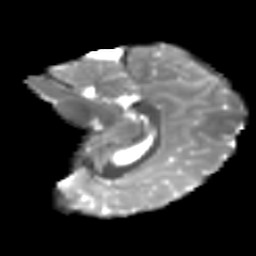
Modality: T2w
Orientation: sagittal
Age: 9
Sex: female
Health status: ill
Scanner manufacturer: ge
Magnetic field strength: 3 T
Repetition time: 6.752 s
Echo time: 0.079 s